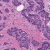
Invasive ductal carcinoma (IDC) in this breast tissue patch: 1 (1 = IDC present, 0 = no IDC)